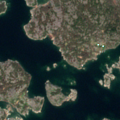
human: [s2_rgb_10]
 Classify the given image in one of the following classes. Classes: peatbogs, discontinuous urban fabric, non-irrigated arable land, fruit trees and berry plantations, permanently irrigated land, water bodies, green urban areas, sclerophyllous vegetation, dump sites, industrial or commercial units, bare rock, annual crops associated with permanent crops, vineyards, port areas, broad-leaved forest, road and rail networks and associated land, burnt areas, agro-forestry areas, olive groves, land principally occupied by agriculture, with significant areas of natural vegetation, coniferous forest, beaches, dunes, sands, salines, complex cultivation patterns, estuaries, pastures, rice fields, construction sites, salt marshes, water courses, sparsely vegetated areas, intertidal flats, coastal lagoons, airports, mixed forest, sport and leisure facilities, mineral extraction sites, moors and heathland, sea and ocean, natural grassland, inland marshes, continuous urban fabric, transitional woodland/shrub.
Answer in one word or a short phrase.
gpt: land principally occupied by agriculture, with significant areas of natural vegetation, mixed forest, bare rock, sea and ocean